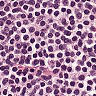
Metastatic tissue present: no